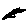
Label: triangle